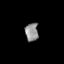
Tissue: lung
Cell type: Myeloid cells
Senescence score: 0.2004
Nuclear area (px): 236
Mean DAPI intensity: 143.847